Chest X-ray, PA view. Patient: 54 years old, sex M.
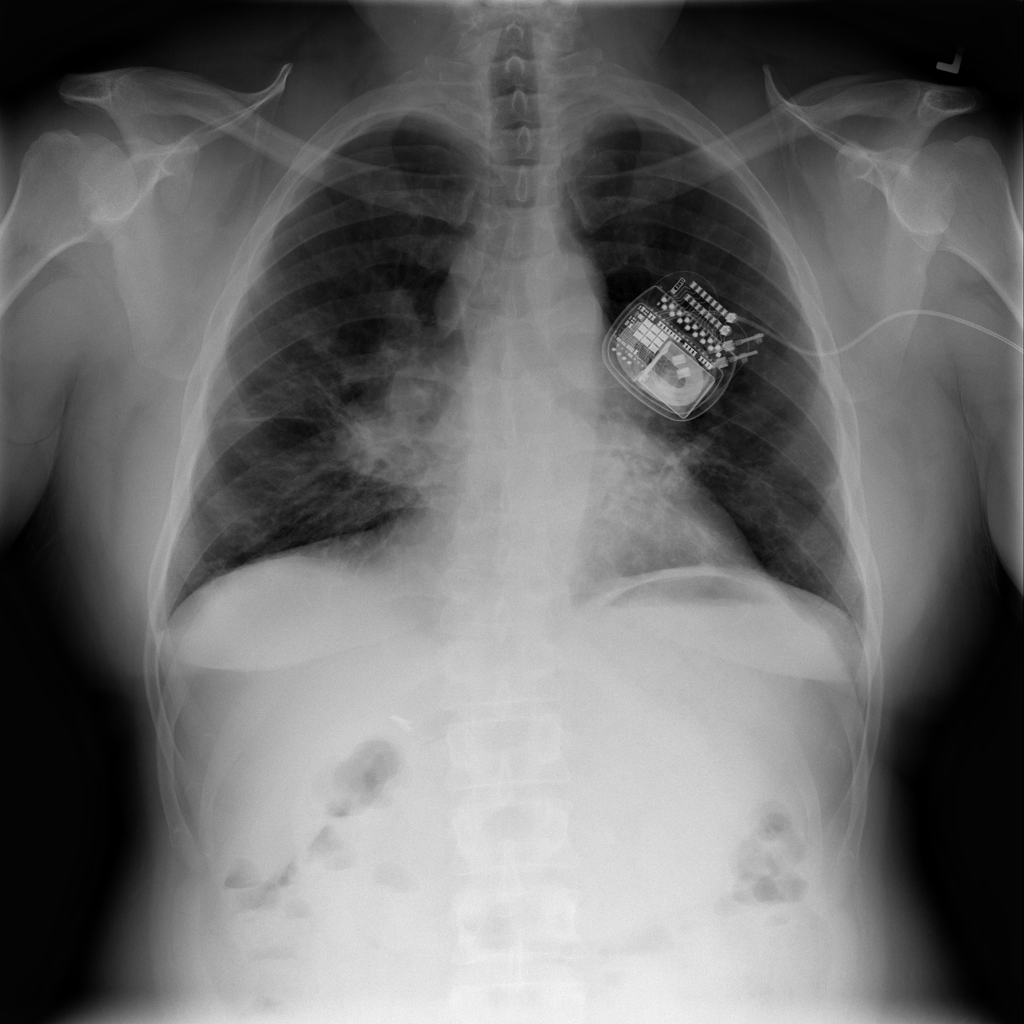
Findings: Fibrosis, Nodule